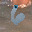
Label: 6